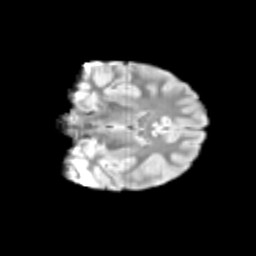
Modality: T2w
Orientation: coronal
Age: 9
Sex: female
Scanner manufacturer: siemens
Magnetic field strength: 3 T
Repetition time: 3.8 s
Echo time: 0.07 s